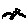
Label: bird